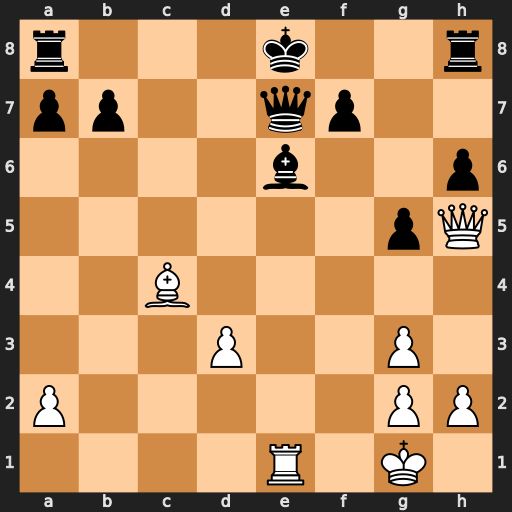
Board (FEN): r3k2r/pp2qp2/4b2p/6pQ/2B5/3P2P1/P5PP/4R1K1
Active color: w
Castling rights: kq
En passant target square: -
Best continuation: Rxe6 Qxe6 Bxe6